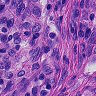
Metastatic tissue present: no